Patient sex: M
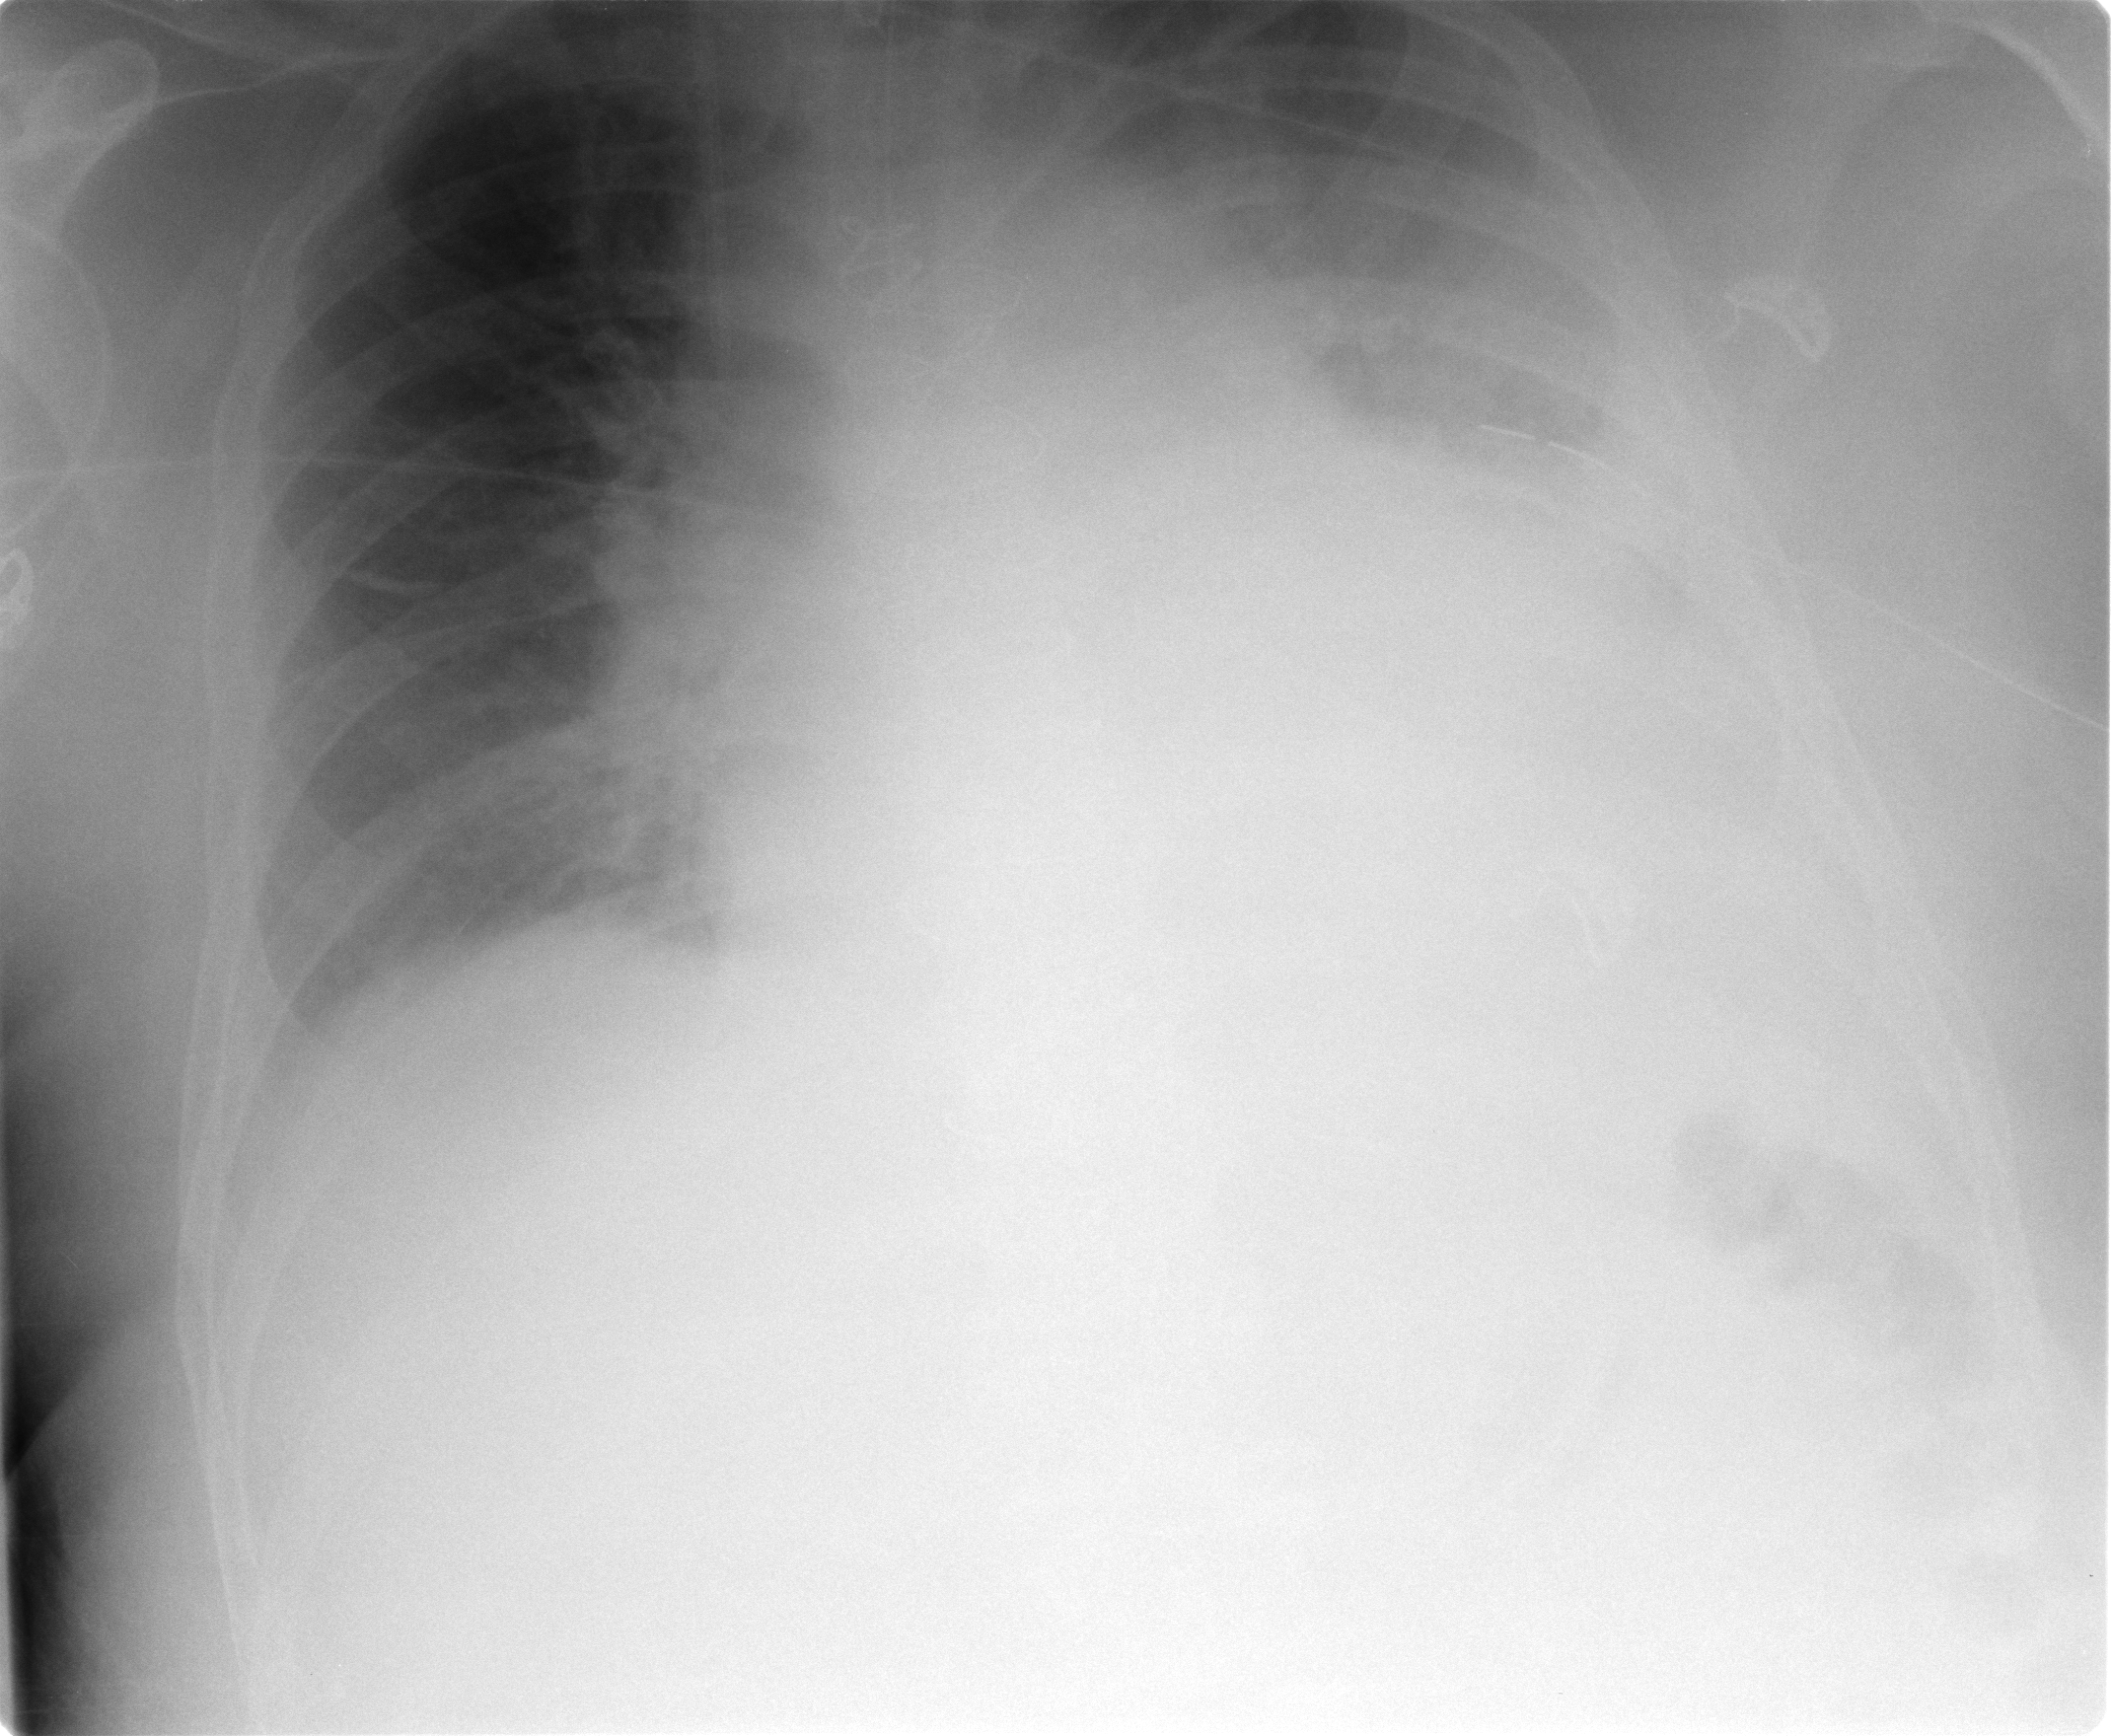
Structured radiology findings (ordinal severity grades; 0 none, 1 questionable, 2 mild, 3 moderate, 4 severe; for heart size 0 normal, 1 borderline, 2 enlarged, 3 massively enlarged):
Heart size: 2
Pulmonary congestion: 2
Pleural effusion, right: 2
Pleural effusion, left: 3
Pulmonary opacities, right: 0
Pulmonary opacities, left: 0
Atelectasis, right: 0
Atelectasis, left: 3